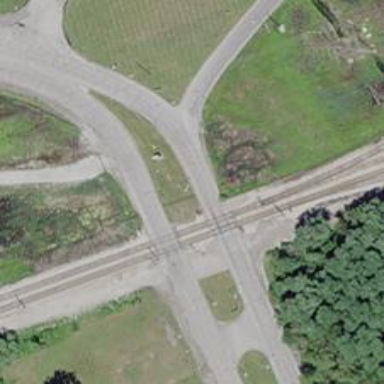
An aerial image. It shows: Level crossing at the railway with full barrier.